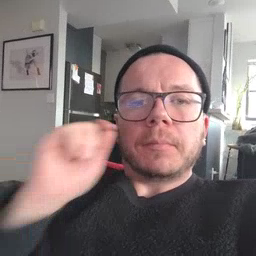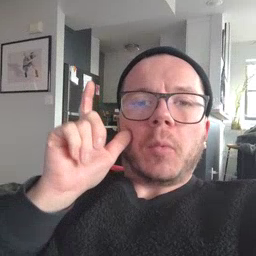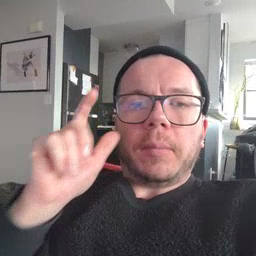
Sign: wake